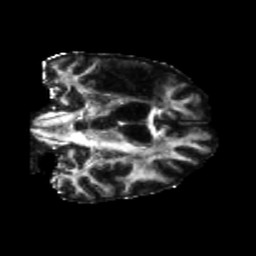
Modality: FA
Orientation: coronal
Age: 64
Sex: female
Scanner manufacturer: siemens
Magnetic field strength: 3 T
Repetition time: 5.25 s
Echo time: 0.08 s